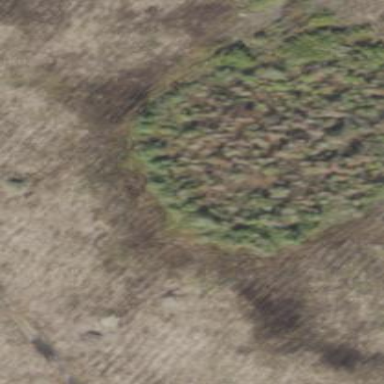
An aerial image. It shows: Swamp in wetland area.